Field crop: maize
Growth stage: 2
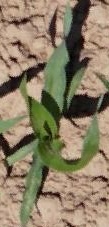
Species: maize